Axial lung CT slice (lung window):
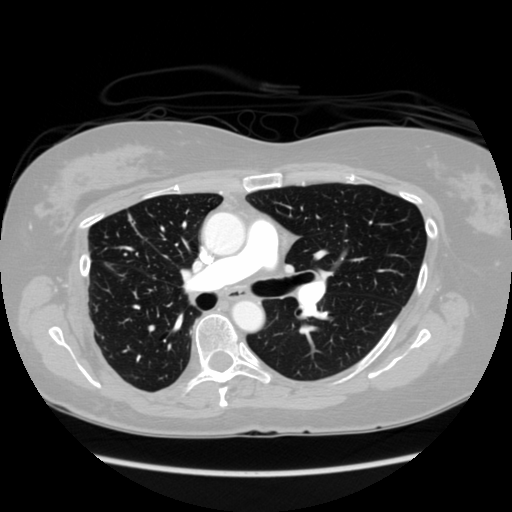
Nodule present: no